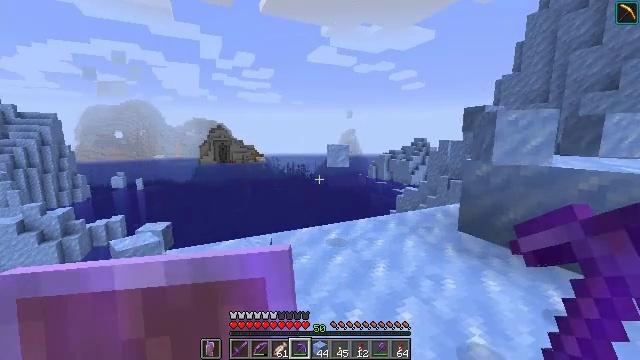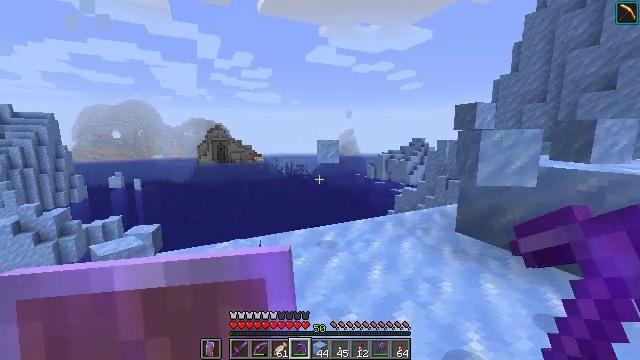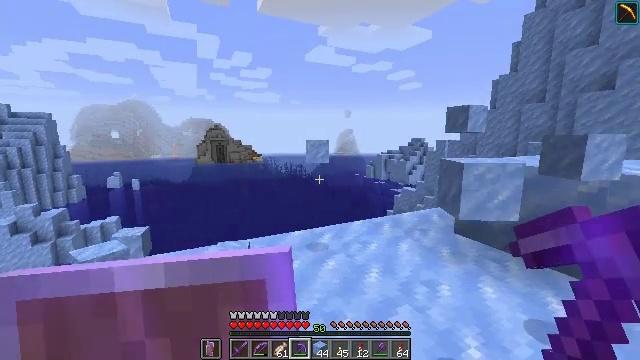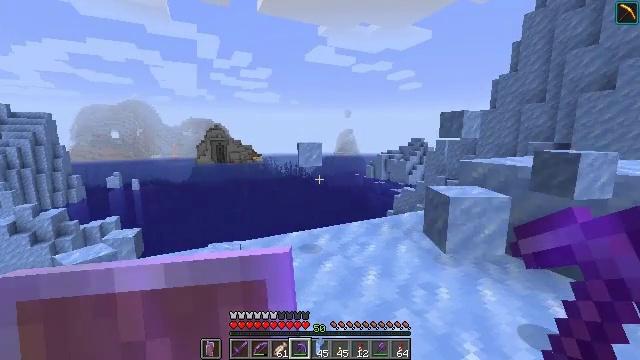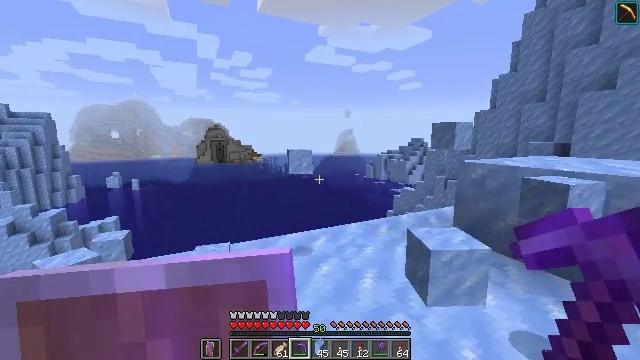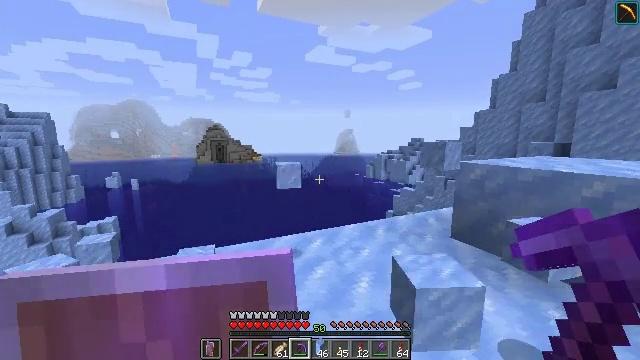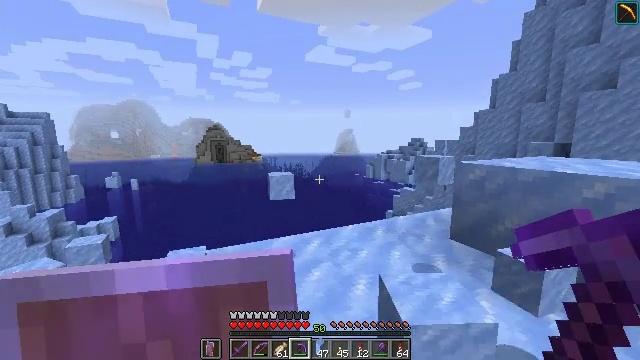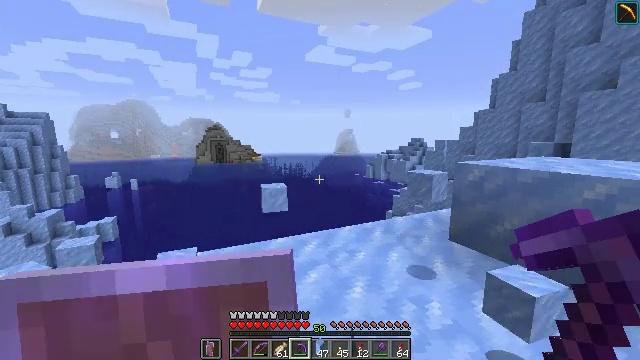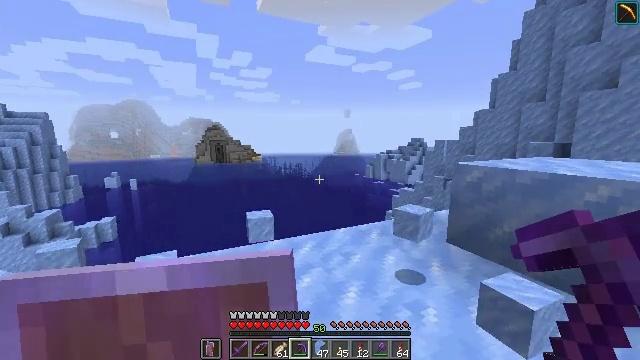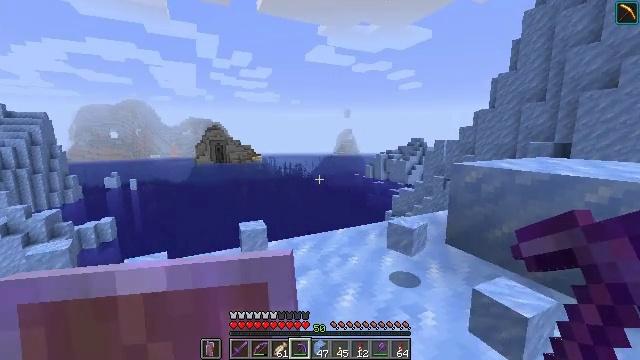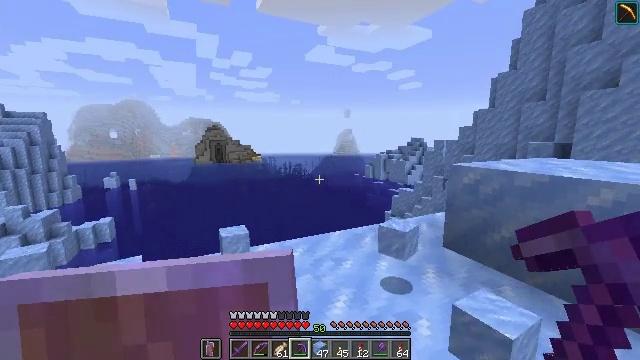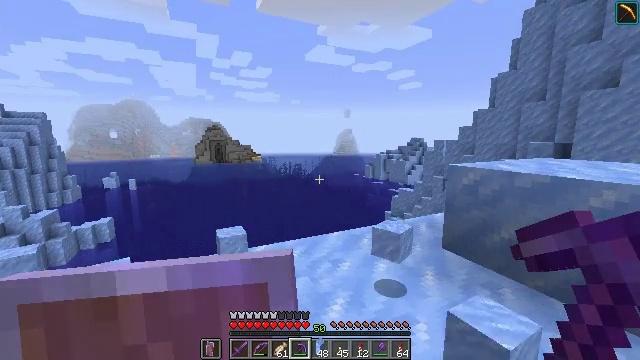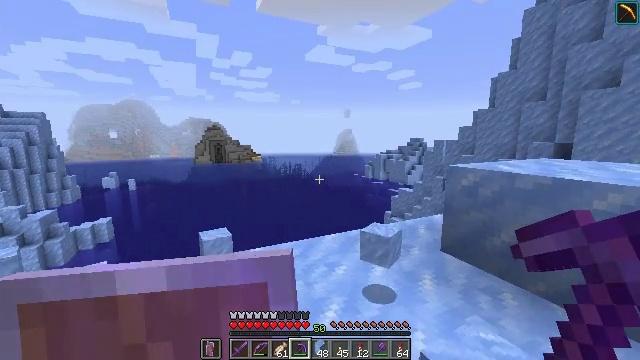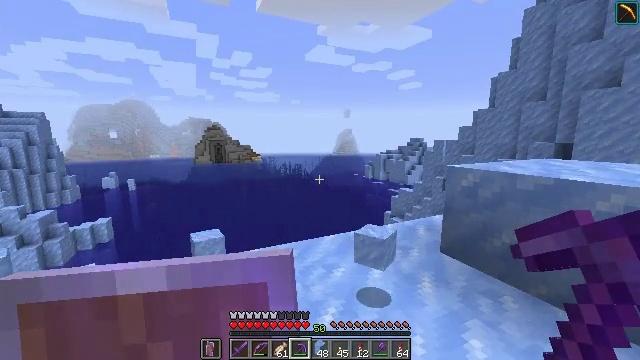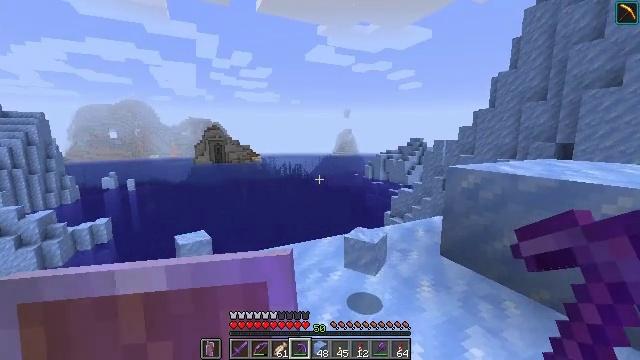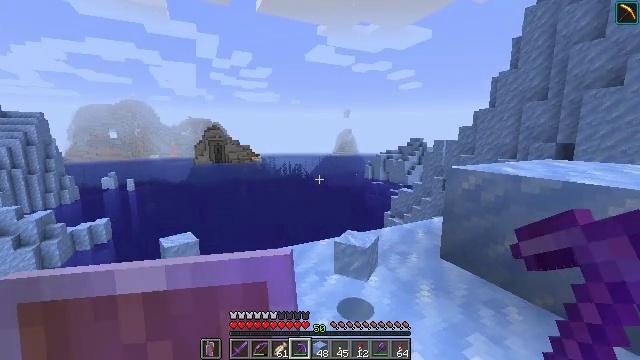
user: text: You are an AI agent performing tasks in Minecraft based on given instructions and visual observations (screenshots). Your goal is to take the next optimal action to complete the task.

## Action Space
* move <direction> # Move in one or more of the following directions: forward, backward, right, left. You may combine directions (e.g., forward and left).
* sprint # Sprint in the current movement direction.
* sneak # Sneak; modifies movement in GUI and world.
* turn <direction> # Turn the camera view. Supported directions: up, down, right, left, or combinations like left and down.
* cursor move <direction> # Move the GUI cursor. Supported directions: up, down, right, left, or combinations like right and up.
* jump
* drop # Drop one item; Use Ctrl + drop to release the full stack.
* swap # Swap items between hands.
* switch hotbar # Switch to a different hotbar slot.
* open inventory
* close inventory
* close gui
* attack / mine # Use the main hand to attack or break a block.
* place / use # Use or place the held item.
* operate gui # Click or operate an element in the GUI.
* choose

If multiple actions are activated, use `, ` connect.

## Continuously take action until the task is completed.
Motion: motion action
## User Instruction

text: Collect packed ice using a pickaxe.
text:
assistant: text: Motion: move forward and move right, sneak
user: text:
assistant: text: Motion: move forward and move right, sneak
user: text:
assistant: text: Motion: move forward and move right, sneak
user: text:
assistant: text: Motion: move forward and move right, sneak
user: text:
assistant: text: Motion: move forward and move right, sneak
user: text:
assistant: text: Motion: move forward and move right, sneak
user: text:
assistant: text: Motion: move forward and move right, sneak
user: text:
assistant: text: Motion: move forward and move right, sneak
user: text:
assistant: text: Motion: move forward and move right, sneak
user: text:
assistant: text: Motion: move forward, sneak
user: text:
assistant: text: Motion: move forward, sneak
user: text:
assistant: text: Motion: move forward, sneak
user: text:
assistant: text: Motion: move forward, sneak
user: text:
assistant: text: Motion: move forward, sneak
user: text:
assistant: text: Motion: move forward, sneak
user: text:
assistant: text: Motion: move forward, sneak
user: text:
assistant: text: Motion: move forward, sneak
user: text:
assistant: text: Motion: move forward, sneak
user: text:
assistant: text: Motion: move forward, sneak
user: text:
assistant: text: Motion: move forward, sneak, turn right
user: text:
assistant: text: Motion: move forward, sneak, turn right and down
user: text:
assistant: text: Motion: move forward, sneak, turn right
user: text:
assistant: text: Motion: move forward, sneak, turn right
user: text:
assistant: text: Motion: move forward, sneak, turn right
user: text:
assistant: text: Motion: move forward, sneak, turn right
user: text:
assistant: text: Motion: move forward, sneak, turn right
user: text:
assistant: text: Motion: move forward, sneak
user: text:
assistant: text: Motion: move forward, sneak
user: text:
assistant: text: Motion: move forward, sneak, attack / mine
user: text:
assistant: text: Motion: move forward, sneak, attack / mine